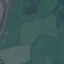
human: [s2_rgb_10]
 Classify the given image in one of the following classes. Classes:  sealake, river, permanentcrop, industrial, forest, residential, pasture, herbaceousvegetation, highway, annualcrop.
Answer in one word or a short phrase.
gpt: Pasture